Question: I am trying to plot several plots of "state sequence object" created with the 'TraMineR' package using the 'plot_grid()' function. My main problem is, that I can not store the plots created with the 'seqplot()' function in a list. My problem is not about <URL> but about how to actually plot the seqplots in a grid.
I stored ggscatter plots in a list and passed that list to the plot_grid() function before - so I am relatively sure that this works in general. I think the problem is mainly the object type produced by 'seqplot()'. I tried to store the plots using the 'as.ggplot()' function, which did not work (example A below).
Using the 'recordPlot()' function works more or less. It does not look nice though (example B + C below).
'''
library(TraMineR)
library(ggplotify)
data(biofam)
biofam.lab <- c("Parent", "Left", "Married", "Left+Marr",
"Child", "Left+Child", "Left+Marr+Child", "Divorced")
biofam.seq <- seqdef(biofam[1:600,], 10:25, labels=biofam.lab)
# Example A ---------------------------------------------------------------
# not even able to store the plot
plot.list <- list()
plot.list[[1]] <- as.ggplot(seqplot(biofam.seq, type = "I", with.legend = FALSE, sortv = "from.start"))
# Example B and C ---------------------------------------------------------
plot.list <- list()
seqplot(biofam.seq, type = "I", with.legend = FALSE, sortv = "from.start")
plot.list[[1]] <- recordPlot()
seqplot(biofam.seq, type = "I", with.legend = FALSE, sortv = "from.start")
plot.list[[2]] <- recordPlot()
seqplot(biofam.seq, type = "I", with.legend = FALSE, sortv = "from.start")
plot.list[[3]] <- recordPlot()
seqplot(biofam.seq, type = "I", with.legend = FALSE, sortv = "from.start")
plot.list[[4]] <- recordPlot()
# Example B
plot_grid(plotlist = plot.list, ncol = 2)
# Example C
plot_grid(
plot_grid(plotlist = plot.list, ncol = 2),
plot_grid(plotlist = plot.list, ncol = 2)
)
'''
I want to be relatively free in positioning the actual elements I want to plot in a grid. For example, I want to save a page containing 13 such plots and a legend in a 5 x 3 grid - as can be seen in the example. That's why I think going with plot_grid() works better compared to, e.g., 'par(mfrow = c(5,3))'. Additionally, using 'par()' I get "Error in plot.new() : figure margins too large".

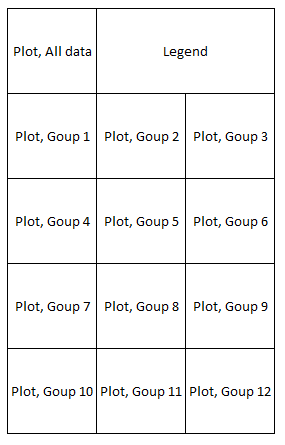
Answer: 'seqplot' internally uses base 'plot'. Therefore plotting multiple graphs would work better with 'layout'. You just make a layout matrix and plot one plot after another. The legend 'seqlegend' can also be treated as a plot. Here an example with your data and four plots with a legend.
'''
layout(matrix(c(1, 2, 2, 3:5), ncol=3, byrow=TRUE))
layout.show(5) # this line is just to get the preview below where the plots will be placed
'''
<URL>
'''
seqplot(biofam.seq, type="I", with.legend=FALSE, sortv="from.start")
seqlegend(biofam.seq, cex=.9, ncol=5, position="bottom") # legend
seqplot(biofam.seq, type="I", with.legend=FALSE, sortv="from.start")
seqplot(biofam.seq, type="I", with.legend=FALSE, sortv="from.start")
seqplot(biofam.seq, type="I", with.legend=FALSE, sortv="from.start")
'''
### Yields
<URL>
Of course, to get dimensions right, use e.g. 'pdf' or 'png' device, as it is well explained in <URL>.